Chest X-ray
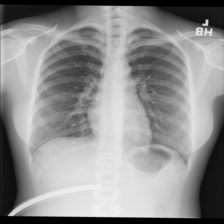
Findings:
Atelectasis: negative
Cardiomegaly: negative
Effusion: negative
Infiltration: negative
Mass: negative
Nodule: negative
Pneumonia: negative
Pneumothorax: negative
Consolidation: negative
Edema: negative
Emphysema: negative
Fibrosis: negative
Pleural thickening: negative
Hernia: negative